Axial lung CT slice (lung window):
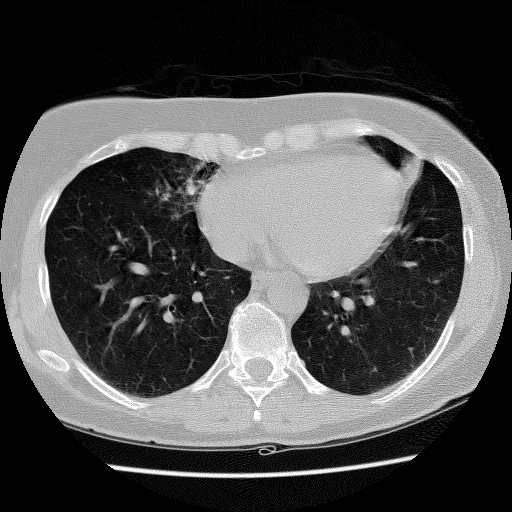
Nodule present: no